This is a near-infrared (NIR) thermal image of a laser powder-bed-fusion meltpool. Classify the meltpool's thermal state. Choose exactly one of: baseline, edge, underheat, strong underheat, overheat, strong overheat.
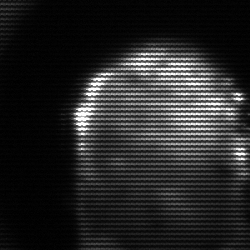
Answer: baseline